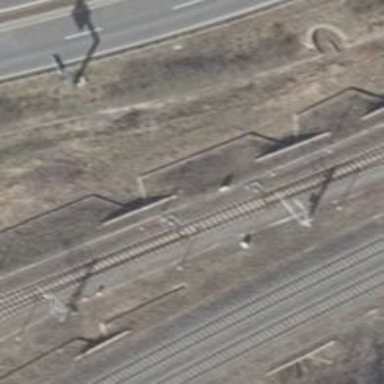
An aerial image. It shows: Railway switch with the turnout on the left side.